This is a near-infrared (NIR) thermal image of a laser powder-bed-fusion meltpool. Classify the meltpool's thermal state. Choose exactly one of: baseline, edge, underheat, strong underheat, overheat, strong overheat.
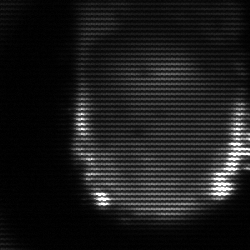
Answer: baseline